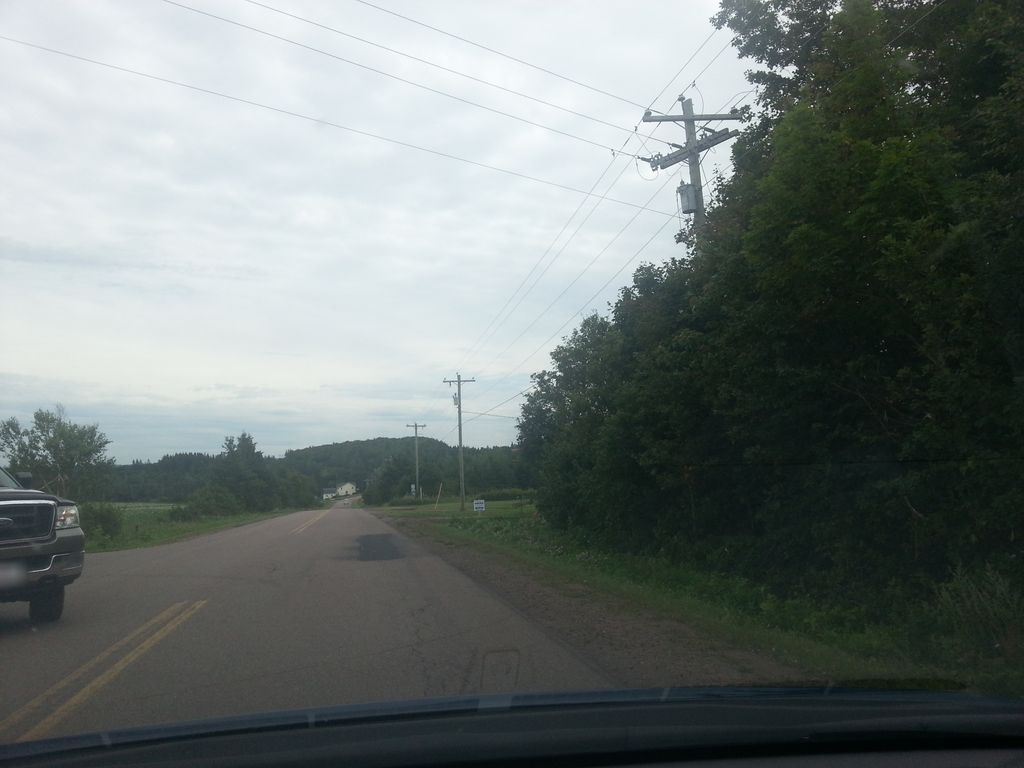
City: charlottetown